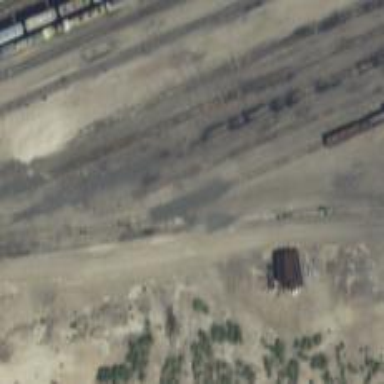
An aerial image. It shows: Railway yard in service.